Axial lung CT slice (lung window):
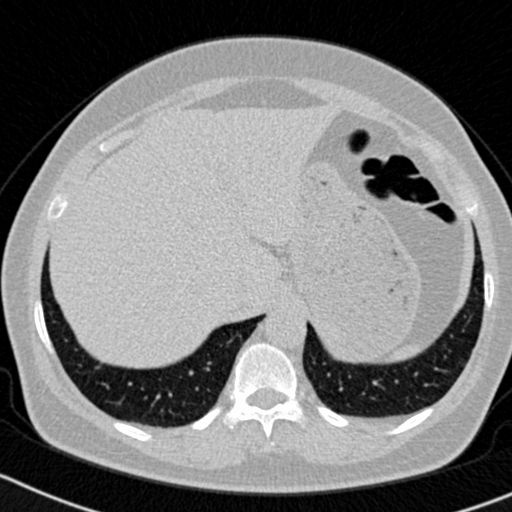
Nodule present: no